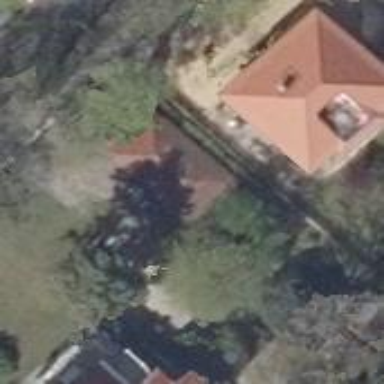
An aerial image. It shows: Detached residential building with hipped roof shape.